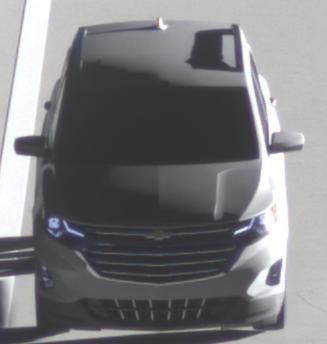
Make: Chevrolet
Model: Equinox
Detailed model: Gen. 2
Model produced from: 2015
Model produced until: 2017
Doors: 5
Color: gray
Road condition: dry road
Daytime: sunrise or sunset
Contrast: high contrast